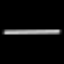
Label: line